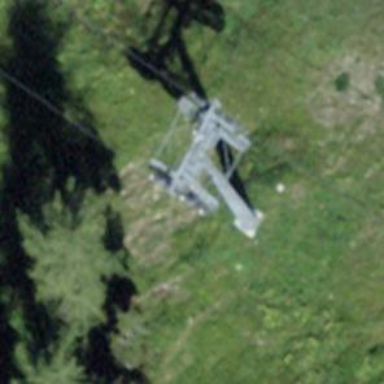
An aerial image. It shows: Pylon for aerialway.